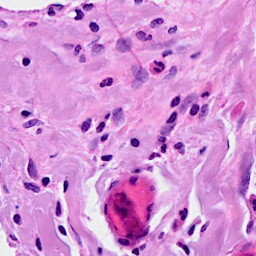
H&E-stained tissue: Breast